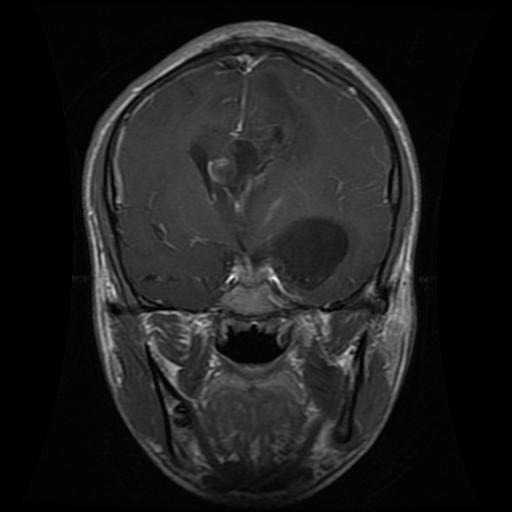
Label: glioma